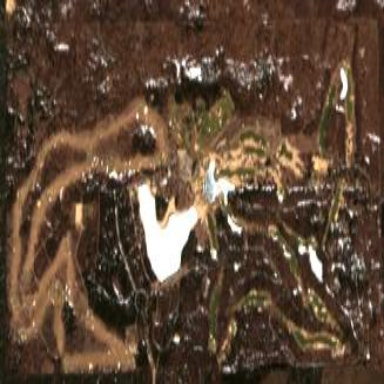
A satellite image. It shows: Golf course.